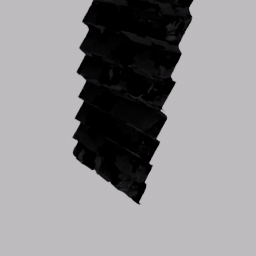
Label: architecture